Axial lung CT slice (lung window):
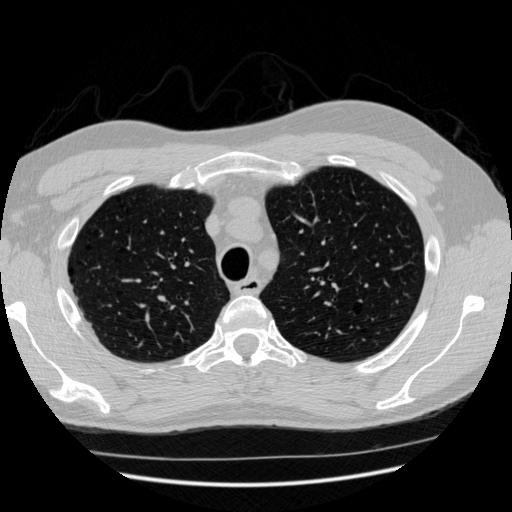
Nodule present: no